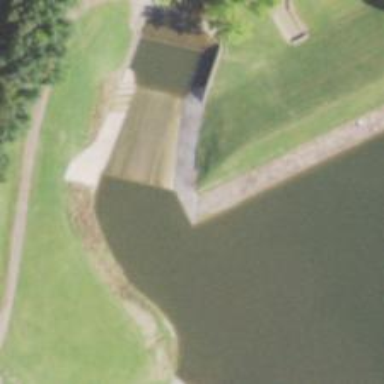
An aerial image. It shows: Dam across waterway.